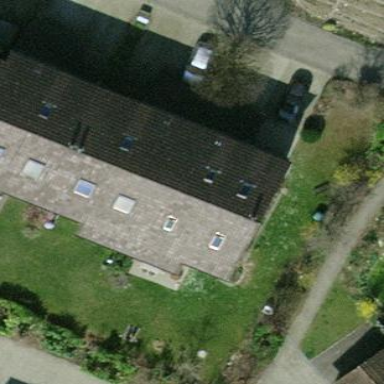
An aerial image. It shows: Terrace building.